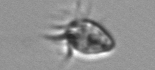
Label: Ciliophora